What has changed from the first image to the second?
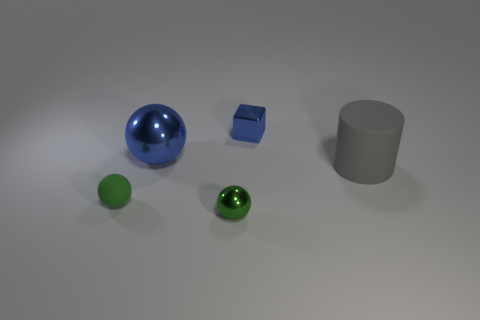
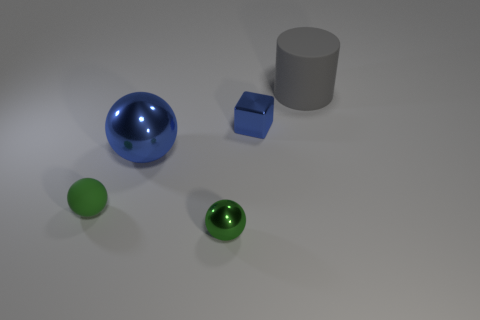
the cylinder changed its location
the cylinder moved
the gray object changed its location
the big gray matte cylinder that is behind the small green matte sphere changed its location
the gray object is in a different location
the large rubber cylinder changed its location
the big gray matte cylinder that is in front of the big metal thing is in a different location
the large gray matte cylinder to the right of the green metal sphere moved
the large gray matte cylinder that is in front of the big metallic sphere is in a different location